Field crop: maize
Growth stage: 2
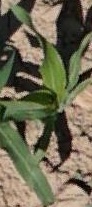
Species: maize